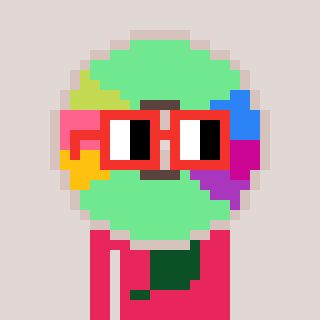
a pixel art character with square red glasses, a cd-shaped head and a redpinkish-colored body on a warm background